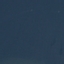
Land use / land cover: SeaLake